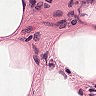
Metastatic tissue present: no